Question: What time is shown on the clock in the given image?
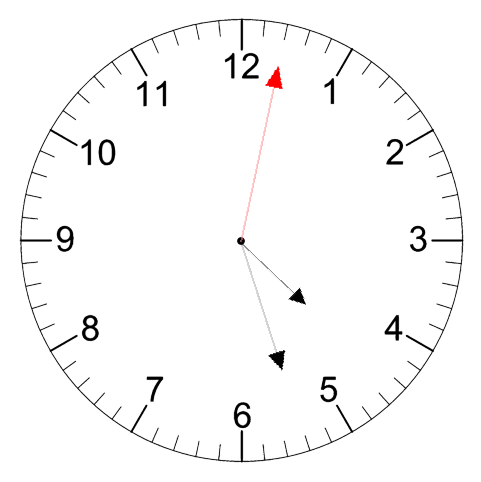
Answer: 04:27:02